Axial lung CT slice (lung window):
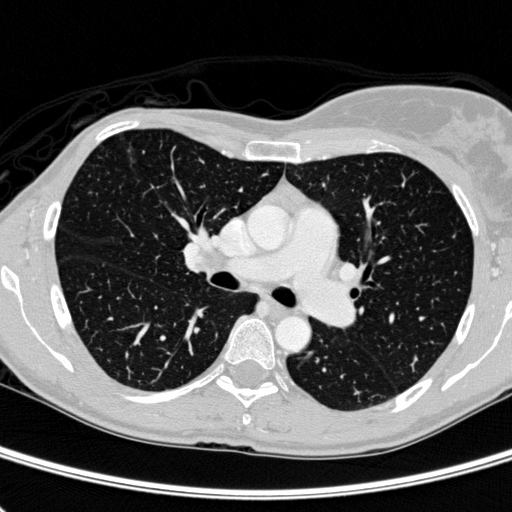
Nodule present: no